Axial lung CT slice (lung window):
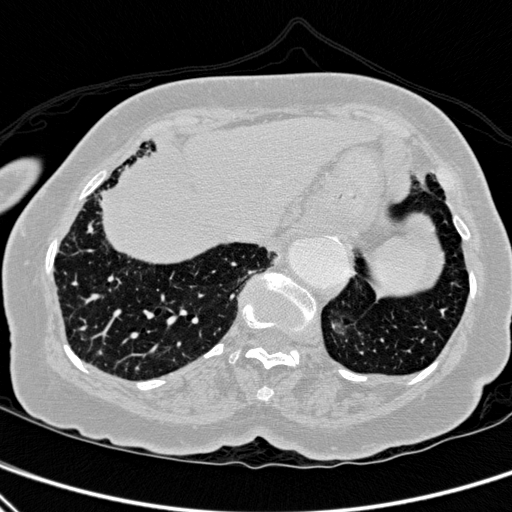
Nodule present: no